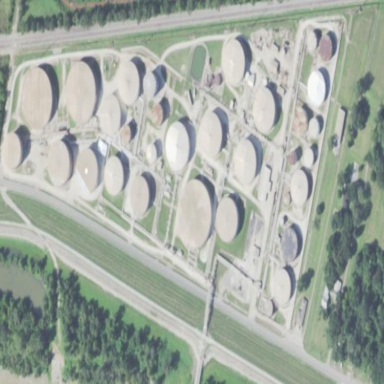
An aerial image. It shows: Industrial area designated as petroleum terminal.